Field crop: maize
Growth stage: 2
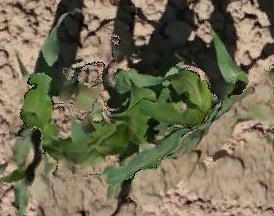
Species: maize